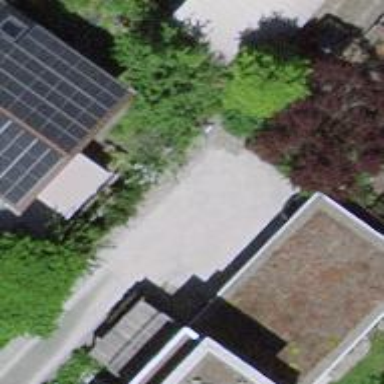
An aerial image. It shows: View of roof of building.